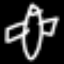
Label: airplane